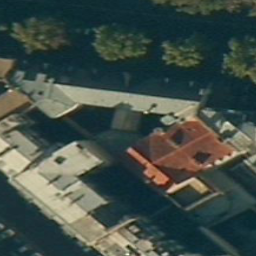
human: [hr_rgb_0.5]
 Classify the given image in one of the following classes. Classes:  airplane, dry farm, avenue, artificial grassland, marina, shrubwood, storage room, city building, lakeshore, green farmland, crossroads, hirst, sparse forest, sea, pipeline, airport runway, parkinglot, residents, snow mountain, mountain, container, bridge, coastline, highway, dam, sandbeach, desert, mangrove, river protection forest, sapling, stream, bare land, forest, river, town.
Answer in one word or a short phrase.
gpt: city building